Field crop: maize
Growth stage: 2
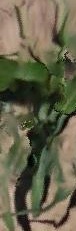
Species: maize